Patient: sex F, age 56
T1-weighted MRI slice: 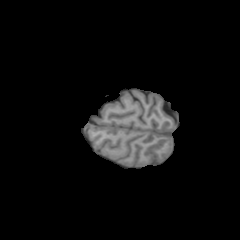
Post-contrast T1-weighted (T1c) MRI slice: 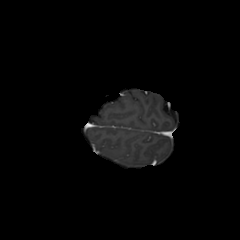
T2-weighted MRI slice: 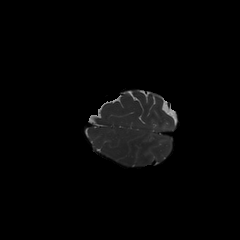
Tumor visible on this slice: no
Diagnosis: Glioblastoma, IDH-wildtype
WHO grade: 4